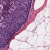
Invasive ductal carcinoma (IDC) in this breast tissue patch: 0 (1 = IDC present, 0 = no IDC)